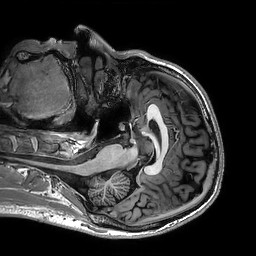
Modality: T1w
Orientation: axial
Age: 33
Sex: male
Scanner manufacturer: philips
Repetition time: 0.006436 s
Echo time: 0.00294 s